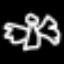
Label: angel